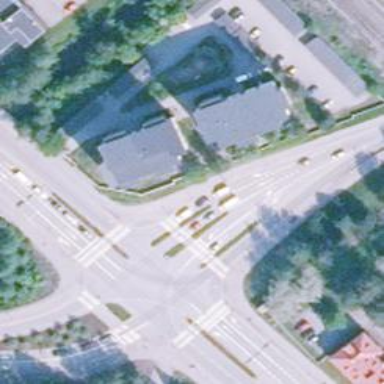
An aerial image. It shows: Zebra crossing on the road.